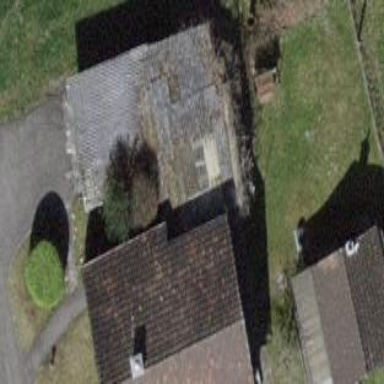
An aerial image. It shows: View of roof of building.